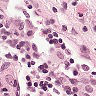
Metastatic tissue present: no